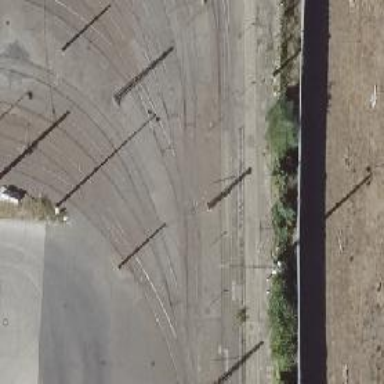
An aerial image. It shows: Railway switch.